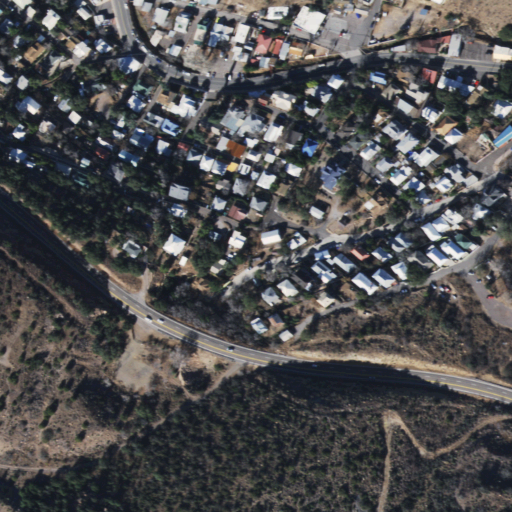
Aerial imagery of valley in Arizona named Quarry Canyon containing medium intensity development, shrub, low intensity development, open development, evergreen forest, and high intensity development